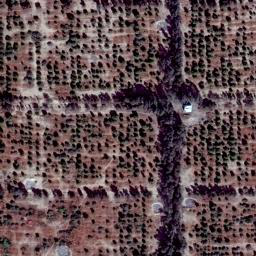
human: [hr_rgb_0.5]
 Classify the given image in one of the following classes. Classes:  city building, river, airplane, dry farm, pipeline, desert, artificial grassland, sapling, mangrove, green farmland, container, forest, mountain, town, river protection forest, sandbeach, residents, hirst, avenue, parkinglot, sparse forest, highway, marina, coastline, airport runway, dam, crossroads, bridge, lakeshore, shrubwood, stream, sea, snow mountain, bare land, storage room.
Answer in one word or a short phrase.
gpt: dry farm